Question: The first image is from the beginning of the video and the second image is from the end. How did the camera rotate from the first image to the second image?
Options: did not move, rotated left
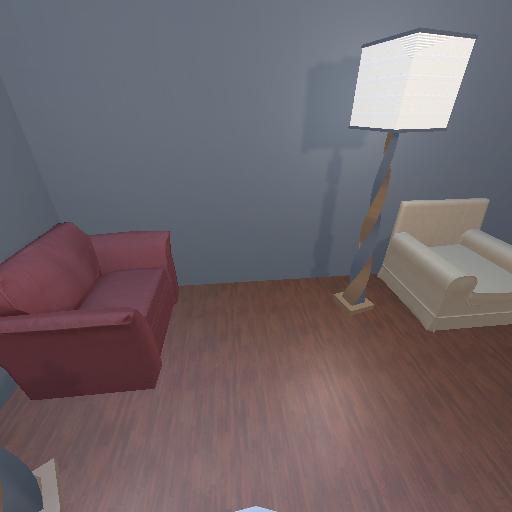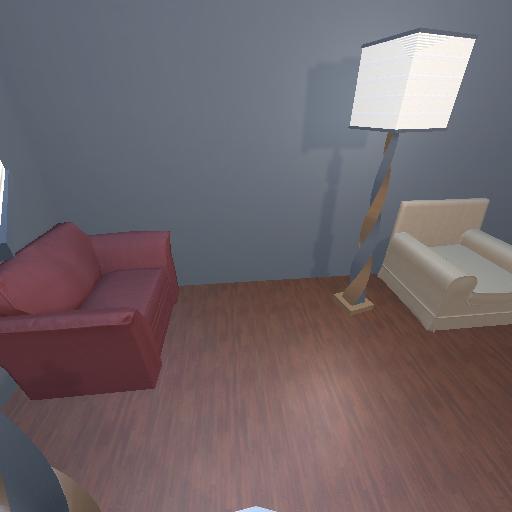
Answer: did not move